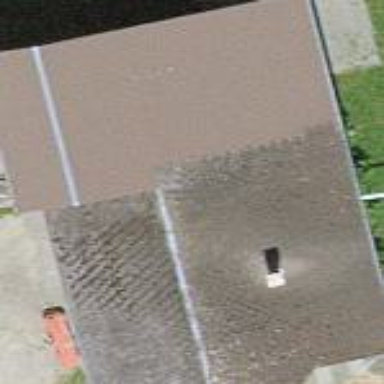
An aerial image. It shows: Shed building.